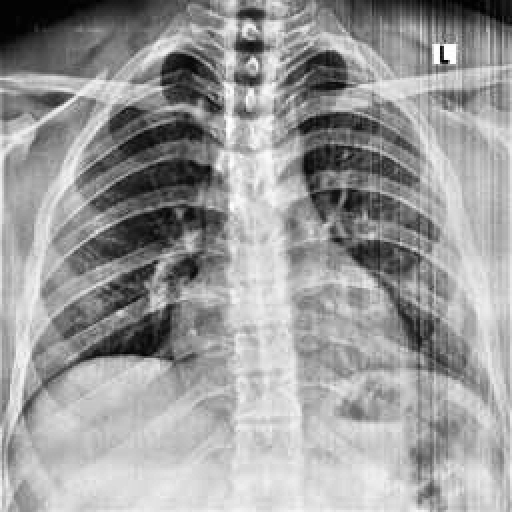
Finding: NORMAL